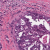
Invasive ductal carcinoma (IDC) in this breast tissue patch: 1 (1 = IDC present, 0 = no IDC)